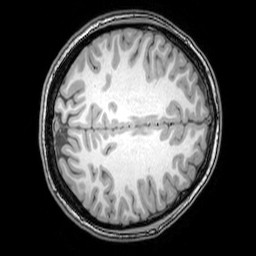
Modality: T1w
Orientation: axial
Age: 22
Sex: female
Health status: healthy
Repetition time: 0.081 s
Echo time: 0.037 s